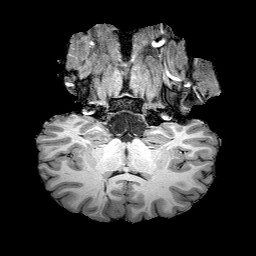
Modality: T1w
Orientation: sagittal
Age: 20
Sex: male
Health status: healthy